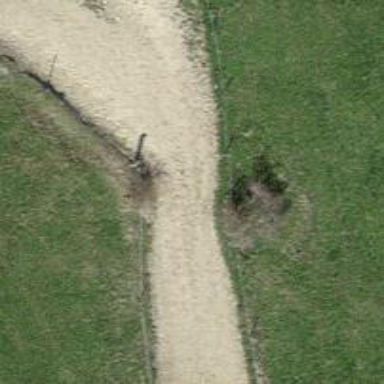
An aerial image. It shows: Track road with grade3 tracktype.